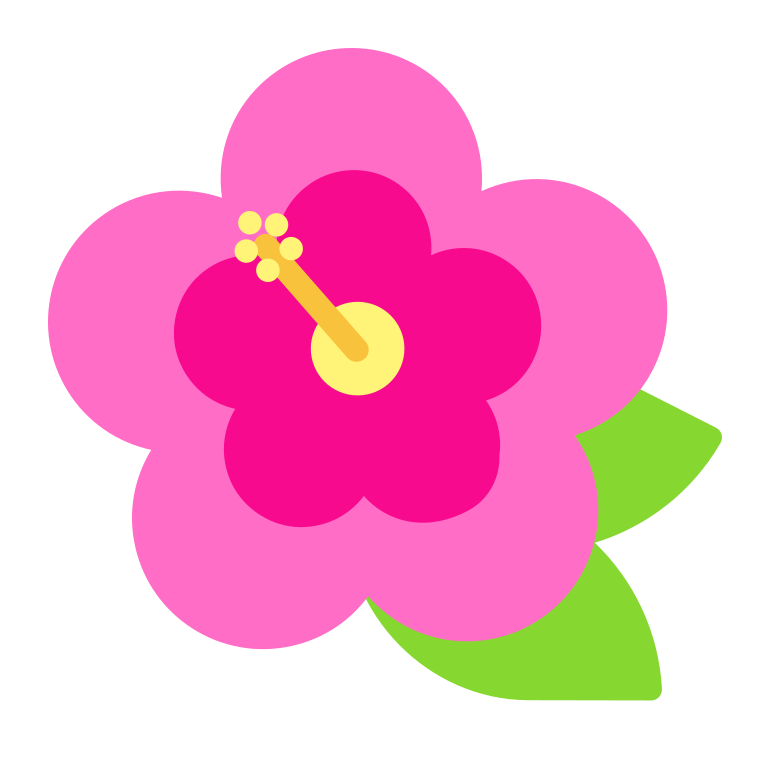
hibiscus flat